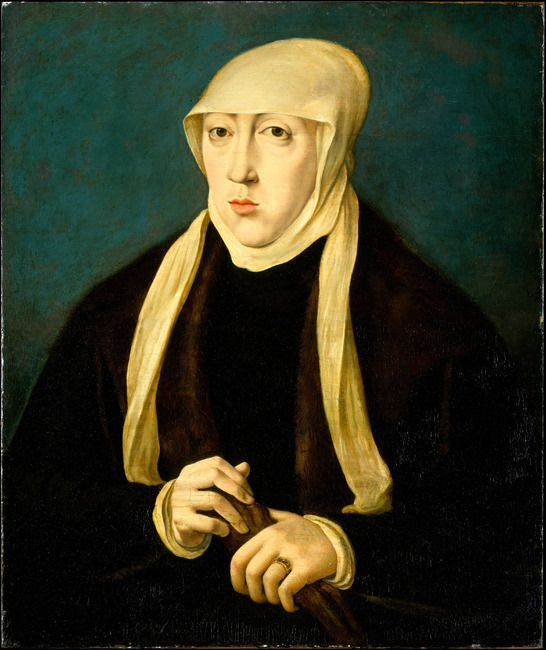
Title: Portrait of Mary of Hungary (1505-1558)
Artist: studio of Jan Cornelisz. Vermeyen Horn 1989
Earliest date: 1526
Latest date: 1531
Genre: painting
Iconography: Gloves
Keywords: woman's portrait, half-length, head to the left, body facing left, facing front, mutche, headcloths, glove/gloves in hand